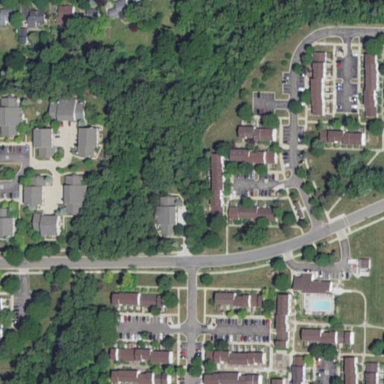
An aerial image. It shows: Residential area with apartments.